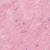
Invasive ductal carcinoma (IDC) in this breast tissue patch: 0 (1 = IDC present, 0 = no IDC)